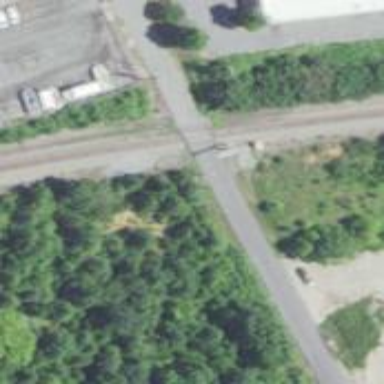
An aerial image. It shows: Railway level crossing.